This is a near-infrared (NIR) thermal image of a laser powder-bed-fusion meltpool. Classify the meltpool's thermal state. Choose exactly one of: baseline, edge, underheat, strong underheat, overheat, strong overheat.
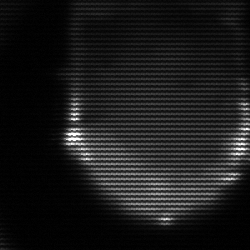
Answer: edge